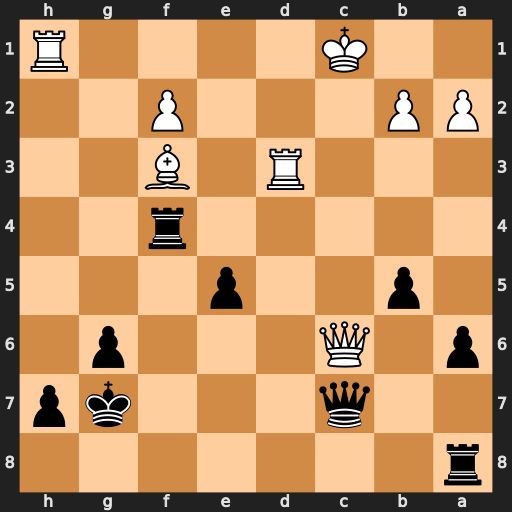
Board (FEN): r7/2q3kp/p1Q3p1/1p2p3/5r2/3R1B2/PP3P2/2K4R
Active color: b
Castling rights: -
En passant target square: -
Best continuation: Rc4+ Rc3 Rxc6